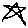
Label: star